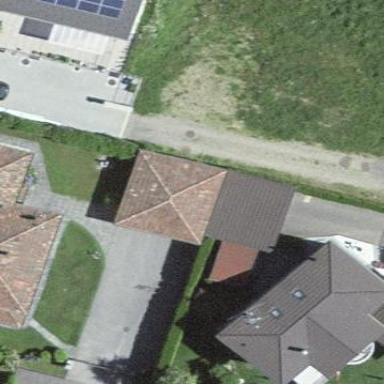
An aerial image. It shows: Garage.